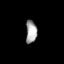
Tissue: lung
Cell type: Epithelial cells
Senescence score: 0.1652
Nuclear area (px): 249
Mean DAPI intensity: 163.876